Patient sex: M
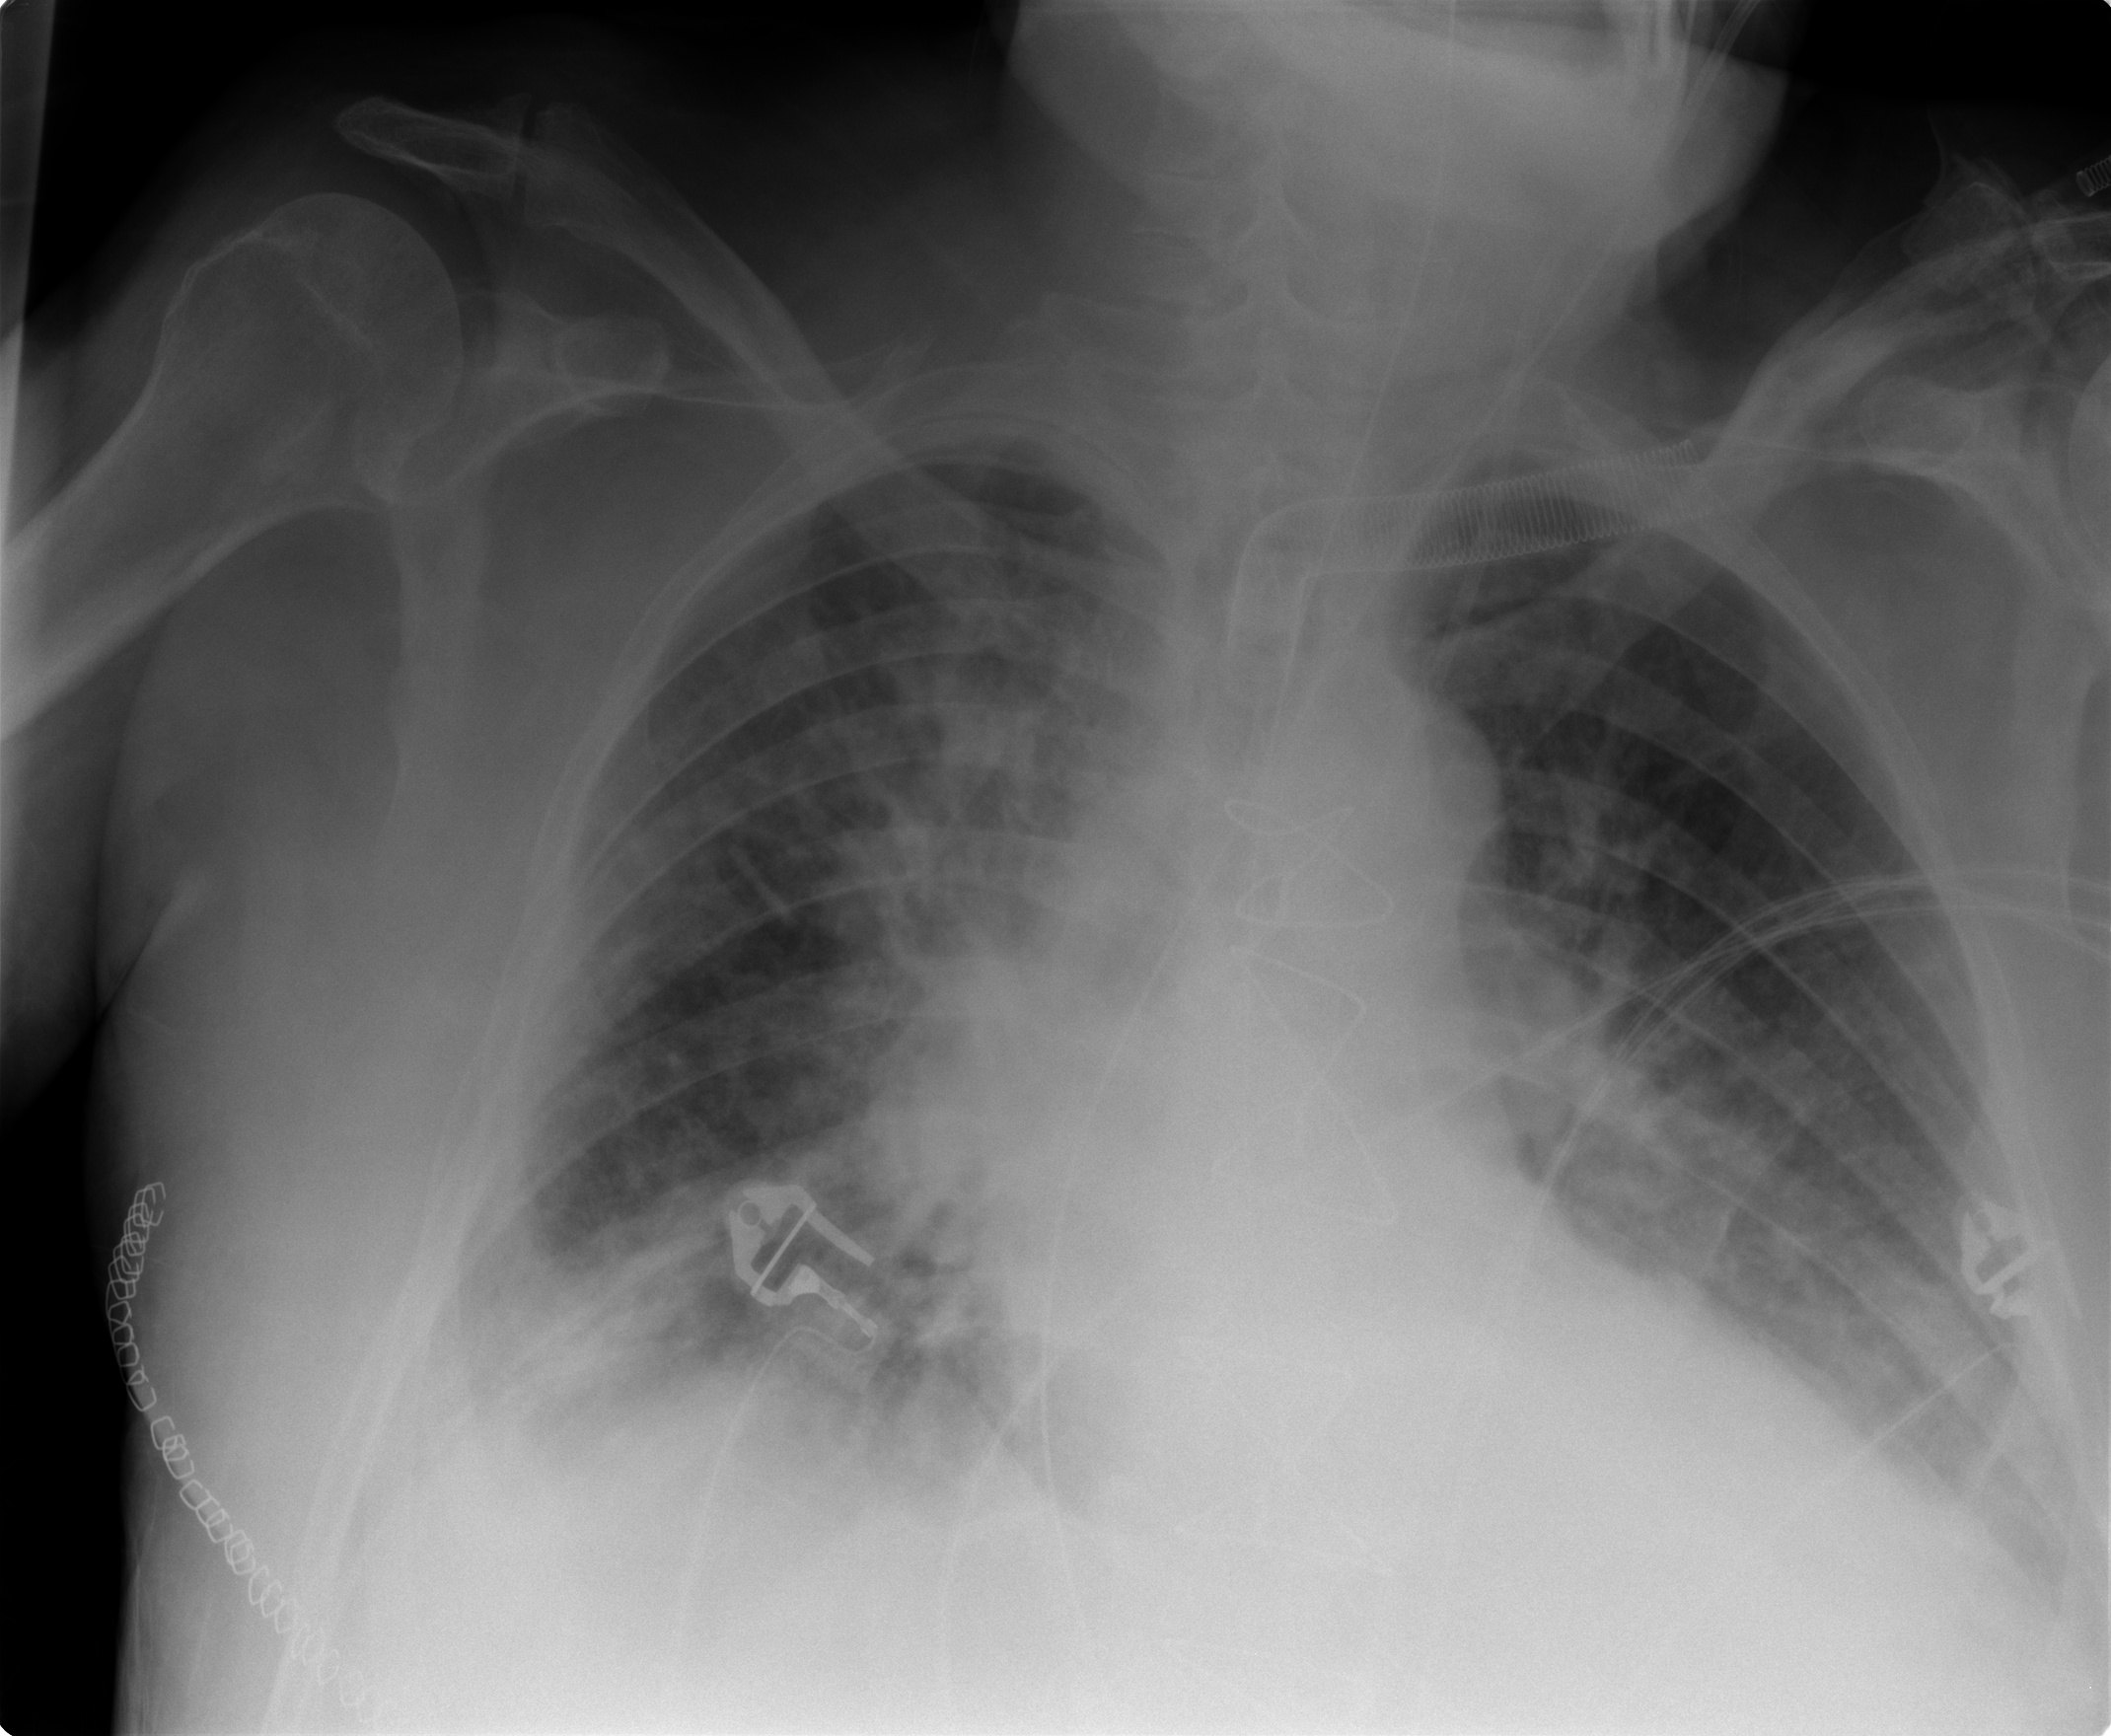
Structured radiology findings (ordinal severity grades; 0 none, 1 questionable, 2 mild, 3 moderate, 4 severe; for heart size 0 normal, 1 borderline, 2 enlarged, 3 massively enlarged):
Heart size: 2
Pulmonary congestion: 2
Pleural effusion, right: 1
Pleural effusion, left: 1
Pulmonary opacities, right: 1
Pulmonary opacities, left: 1
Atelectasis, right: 2
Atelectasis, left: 2